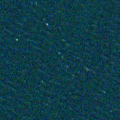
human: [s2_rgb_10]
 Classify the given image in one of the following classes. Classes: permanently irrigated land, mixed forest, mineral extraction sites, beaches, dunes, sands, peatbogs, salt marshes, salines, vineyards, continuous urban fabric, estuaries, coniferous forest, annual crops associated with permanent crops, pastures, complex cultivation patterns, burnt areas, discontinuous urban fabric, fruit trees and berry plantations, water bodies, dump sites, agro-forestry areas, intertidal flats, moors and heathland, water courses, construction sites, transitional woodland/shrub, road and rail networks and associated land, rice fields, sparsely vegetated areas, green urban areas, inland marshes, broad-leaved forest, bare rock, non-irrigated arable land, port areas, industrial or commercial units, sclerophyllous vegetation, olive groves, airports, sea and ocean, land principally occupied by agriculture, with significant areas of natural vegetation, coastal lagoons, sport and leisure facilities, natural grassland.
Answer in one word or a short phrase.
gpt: sea and ocean